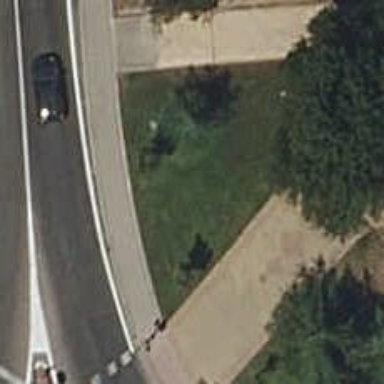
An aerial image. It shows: Sidewalk along the footway.